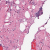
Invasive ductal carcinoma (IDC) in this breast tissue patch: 0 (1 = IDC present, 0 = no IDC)